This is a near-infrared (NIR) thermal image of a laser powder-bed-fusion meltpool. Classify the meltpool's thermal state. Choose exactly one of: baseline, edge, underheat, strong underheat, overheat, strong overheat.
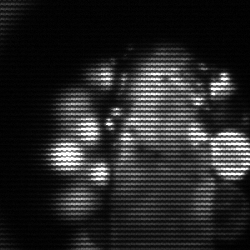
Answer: baseline